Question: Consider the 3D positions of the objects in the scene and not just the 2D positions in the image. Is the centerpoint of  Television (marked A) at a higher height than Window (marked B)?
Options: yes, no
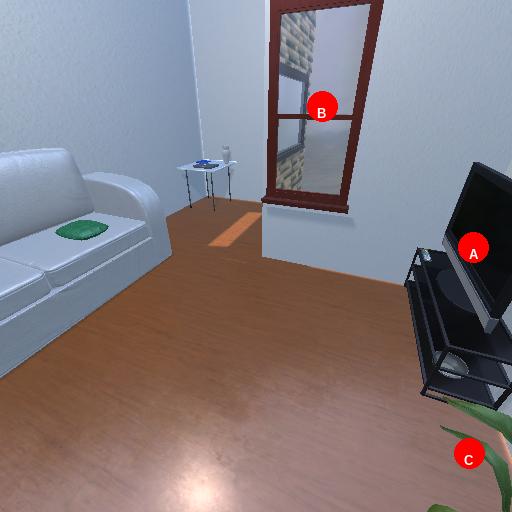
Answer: yes